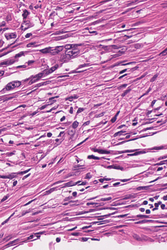
Tumor epithelial tissue: no
Tumor-associated stroma tissue: yes
Normal tissue: no